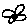
Label: flower